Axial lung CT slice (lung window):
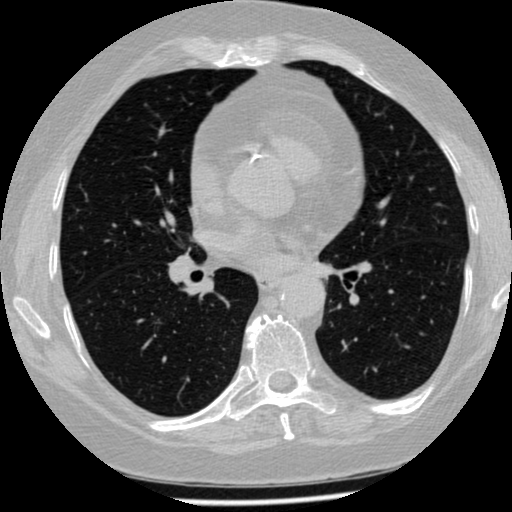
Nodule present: no